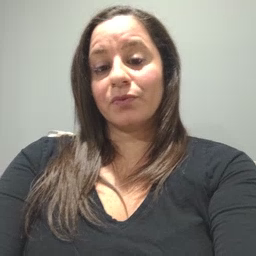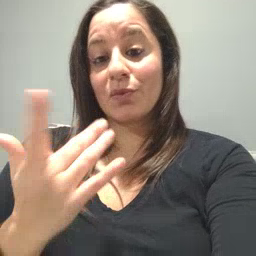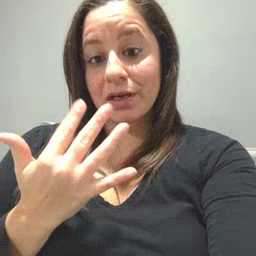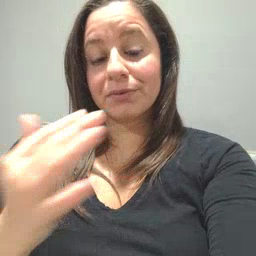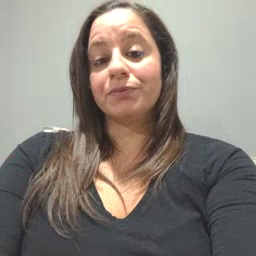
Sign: wait